Question: Five months ago I created a pretty extensive Laravel Blog Management system. I am now at a point where I am looking for a job and would like for potential employers to be able to easily install and run my project to check it out. I want to include instructions in the readme.md on how to get it started but I've just realized that I can't figure out how to run it myself!
Here is the repository: <URL>
Here is what I've tried:
'''
git clone git@github.com:colesam/Laravel-Blog.git
composer install
php artisan serve
'''
This copied the repo into my xampp/htdocs directory and ran it. XAMPP is currently running with MySQL and Apache running.
The console responds by telling me it's being served on localhost:8000. Unfortunately I receive an error message on the actual html doc:

What is going wrong with my project and how can I make this as easy as possible for my potential employers / anyone who would like to download and check out my project?
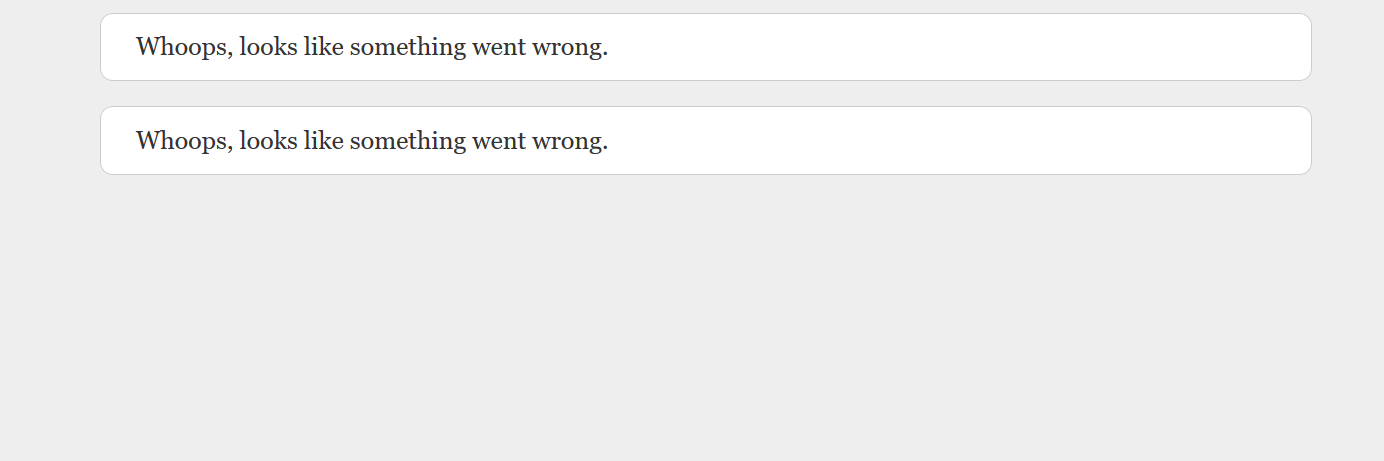
Answer: It's really easy actually. Takes about ~5 minutes. Here are the steps:
1. Clone the project
2. Create a database
3. Copy .env.example to .env and set the correct database credentials
4. Run php artisan key:generate to generate the app key
5. Run php artisan migrate to create the tables
6. Run php artisan serve
And you're done.
<URL>